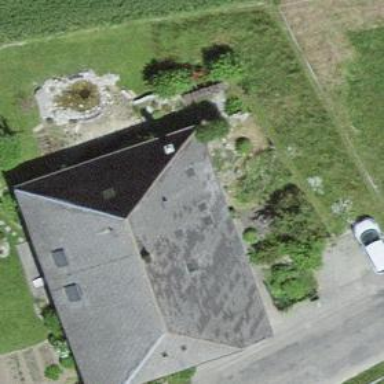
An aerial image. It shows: Farm building.